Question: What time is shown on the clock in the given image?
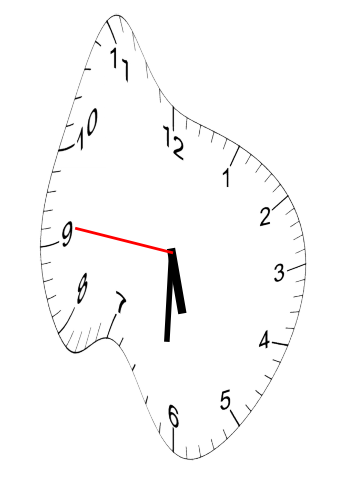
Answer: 05:30:46